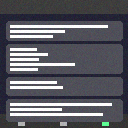
Screen state: on